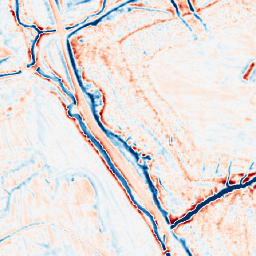
Category: multiscale
Decomposition family: dog_multiscale
Decomposition parameters: sigma_ratio: 1.4
n_scales: 5
base_sigma: 0.5
Upsampling method: nearest
Upsampling parameters: scale: 2
Upsampling scale: 2